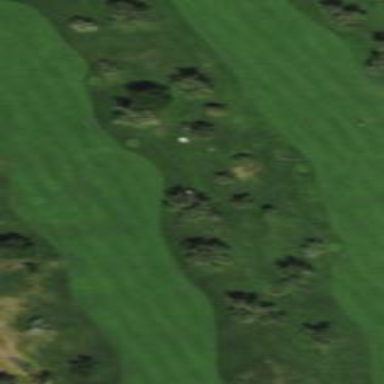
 part of golf course fairway. It is used for the sport of golf."